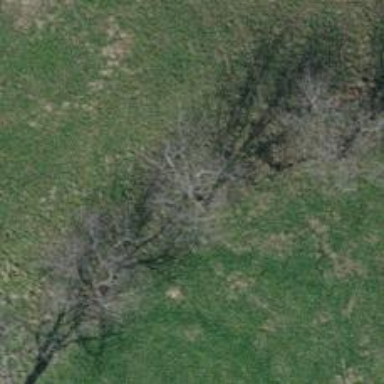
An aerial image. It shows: Single tag "natural: tree."